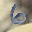
Label: 6